Question: Using the Microsoft Outlook 14.0 Object Library reference and the code below I would like to count all folders listed under the mailbox including every subfolder but I have a problem.

This code only counts the top level folders and second level folder but doesn't count any subfolders beneath. Something wrong within my foreach statement in the countRootFolders method but I can't work it out. Can anyone help?
'''
Microsoft.Office.Interop.Outlook.Application app = null;
Microsoft.Office.Interop.Outlook._NameSpace ns = null;
private void button1_Click(object sender, EventArgs e)
{
app = new Microsoft.Office.Interop.Outlook.Application();
ns = app.GetNamespace("MAPI");
MessageBox.Show(countRootFolders().ToString());
}
public int countRootFolders()
{
Microsoft.Office.Interop.Outlook.MAPIFolder rootFolder = this.ns.Session.DefaultStore.GetRootFolder();
int rootCount = rootFolder.Folders.Count;
foreach (Microsoft.Office.Interop.Outlook.MAPIFolder subfolder in rootFolder.Folders)
{
rootCount += subfolder.Folders.Count;
}
return rootCount;
}
'''
Any help greatly appreicated!!
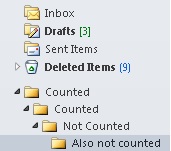
Answer: It looks to me like your loop only asks each of the first level folders how many folders they have. So you get the number of folders in the root, and the number of folders each of those have one level down, but it doesn't traverse the folder tree to ask further levels how many they have.
This is a simple tree traversal problem.
You'll have to implement a recursive function to traverse down the folder structure to get an accurate count.
'''
public int countRootFolders(Microsoft.Office.Interop.Outlook.MAPIFolder aFolder)
{
int rootCount = aFolder.Folders.Count;
foreach (Microsoft.Office.Interop.Outlook.MAPIFolder subfolder in aFolder.Folders)
{
rootCount += countRootFolders( subFolder );
}
return rootCount;
}
'''
Call that with the root folder you want to count, and it should be pretty close to what you're after.